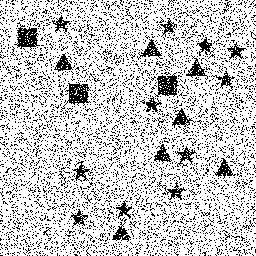
Squares: 3
Triangles: 7
Stars: 11
Total shapes: 21